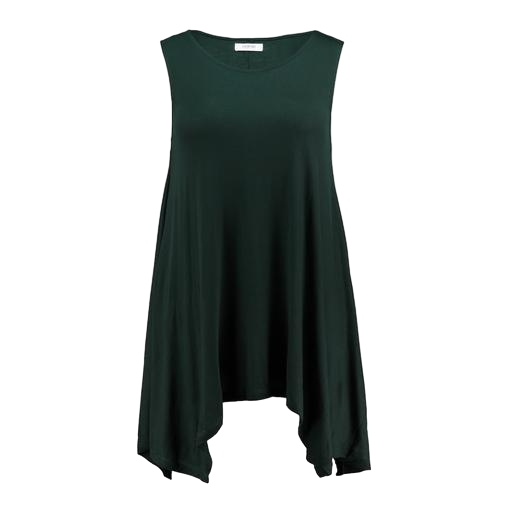
green high-low trapeze top, green drape-front tunic top, green asymmetric t-shirt, white background